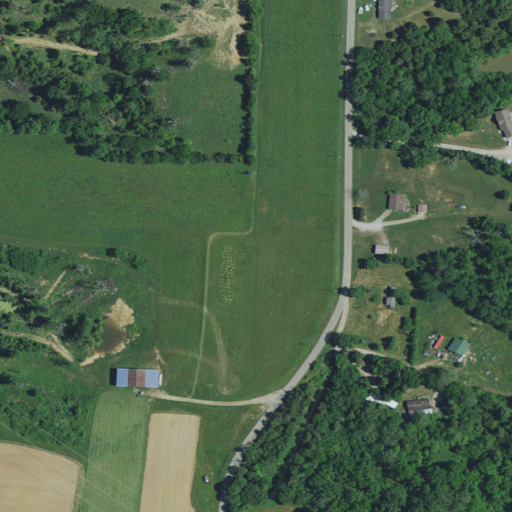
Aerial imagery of ridge(s) in Kentucky named Fishers Ridge containing pasture, deciduous forest, open development, mixed forest, grassland, and low intensity development